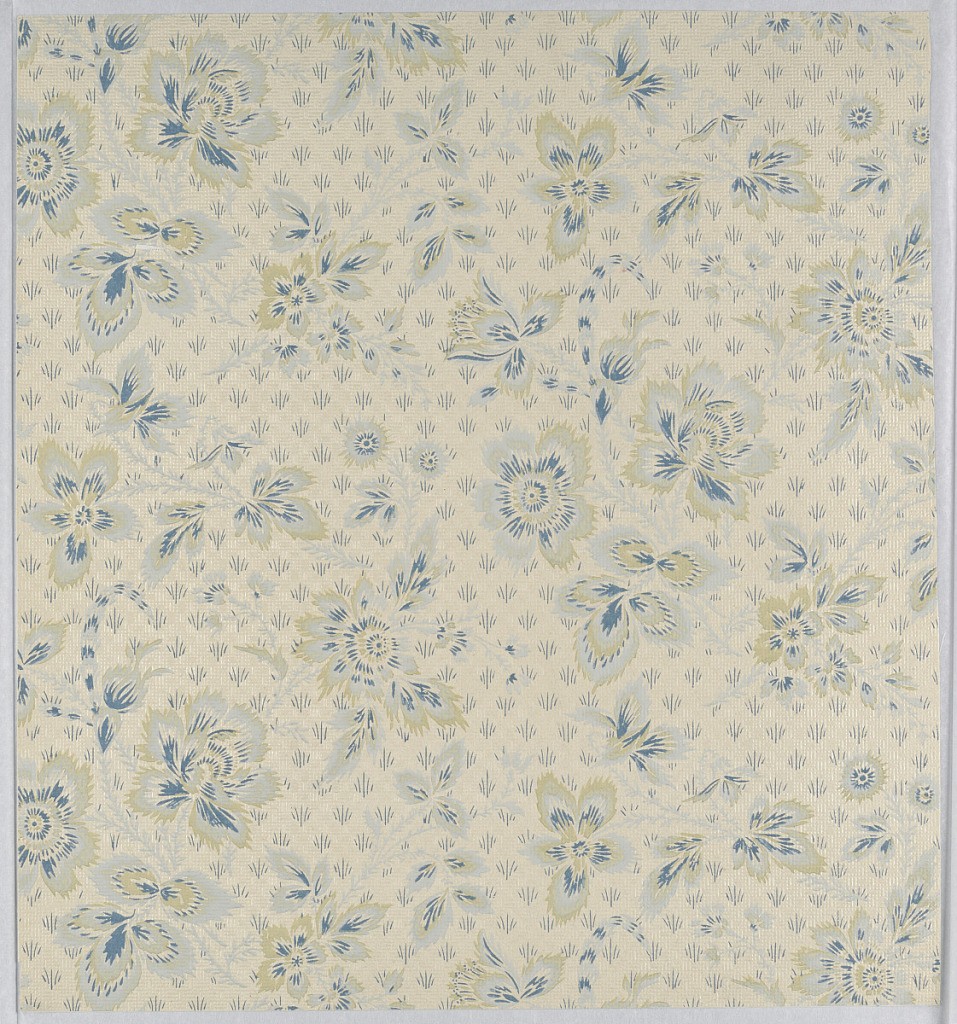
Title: Sidewall
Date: ca. 1880
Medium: Machine-printed paper, liquid mica
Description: Pattern of four motifs of clusters of flowers scattered on a ground regularly marked with stylized dark blue clumps of grass; flowers pale blue with dark blue and yellow highlighting; cream ground.